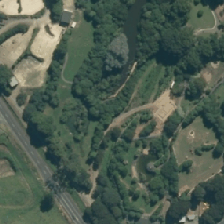
Land cover: lake_pond